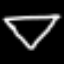
Label: diamond